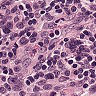
Metastatic tissue present: no